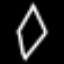
Label: diamond